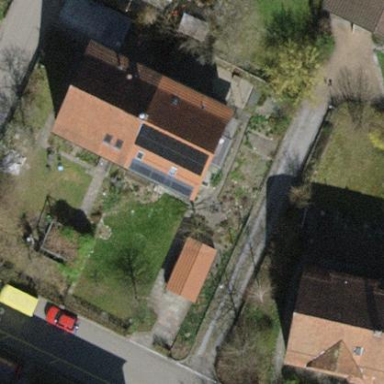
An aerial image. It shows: Simple and straightforward house.